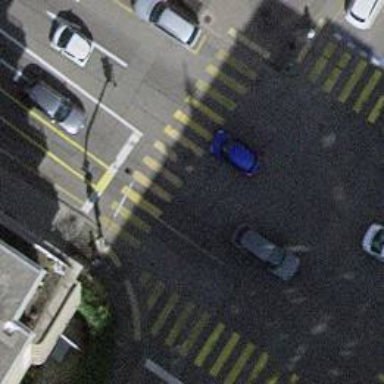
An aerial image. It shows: Road crossing with traffic signals and pedestrian island.